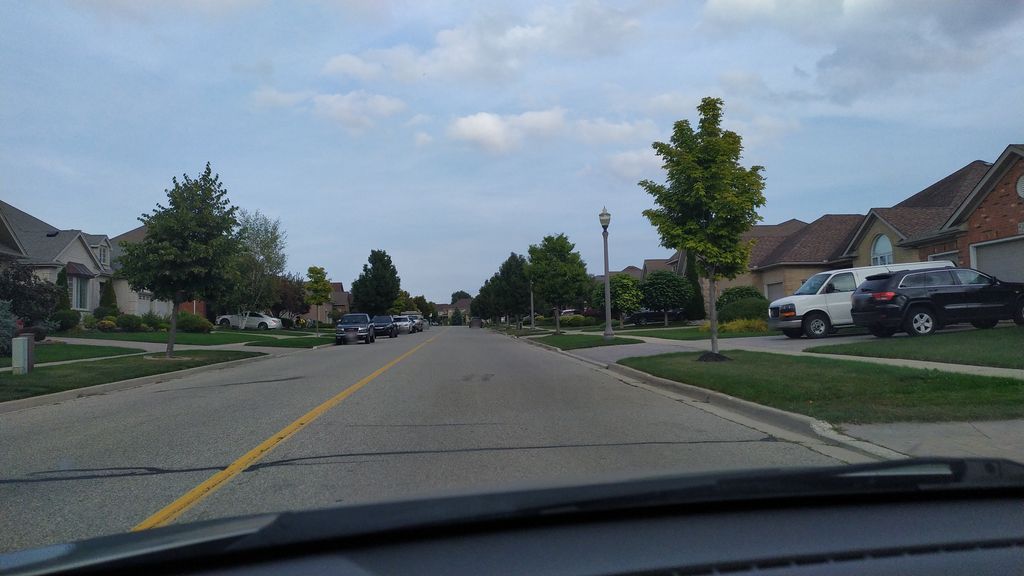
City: kitchener-waterloo